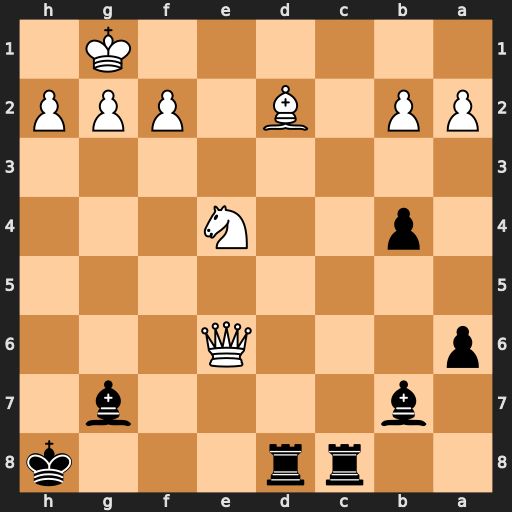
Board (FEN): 2rr3k/1b4b1/p3Q3/8/1p2N3/8/PP1B1PPP/6K1
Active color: b
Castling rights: -
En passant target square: -
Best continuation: Rc1+ Bxc1 Rd1#